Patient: sex M, age 55
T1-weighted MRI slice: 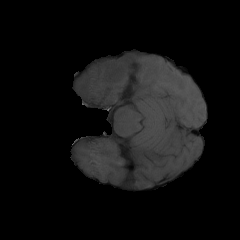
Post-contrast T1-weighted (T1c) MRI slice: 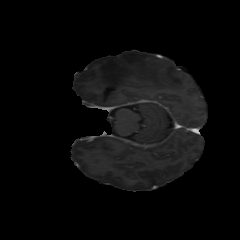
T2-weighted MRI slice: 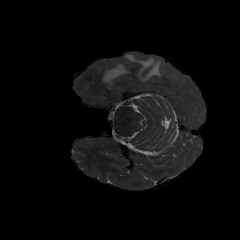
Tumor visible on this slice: yes
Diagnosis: Glioblastoma, IDH-wildtype
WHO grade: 4